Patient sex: M
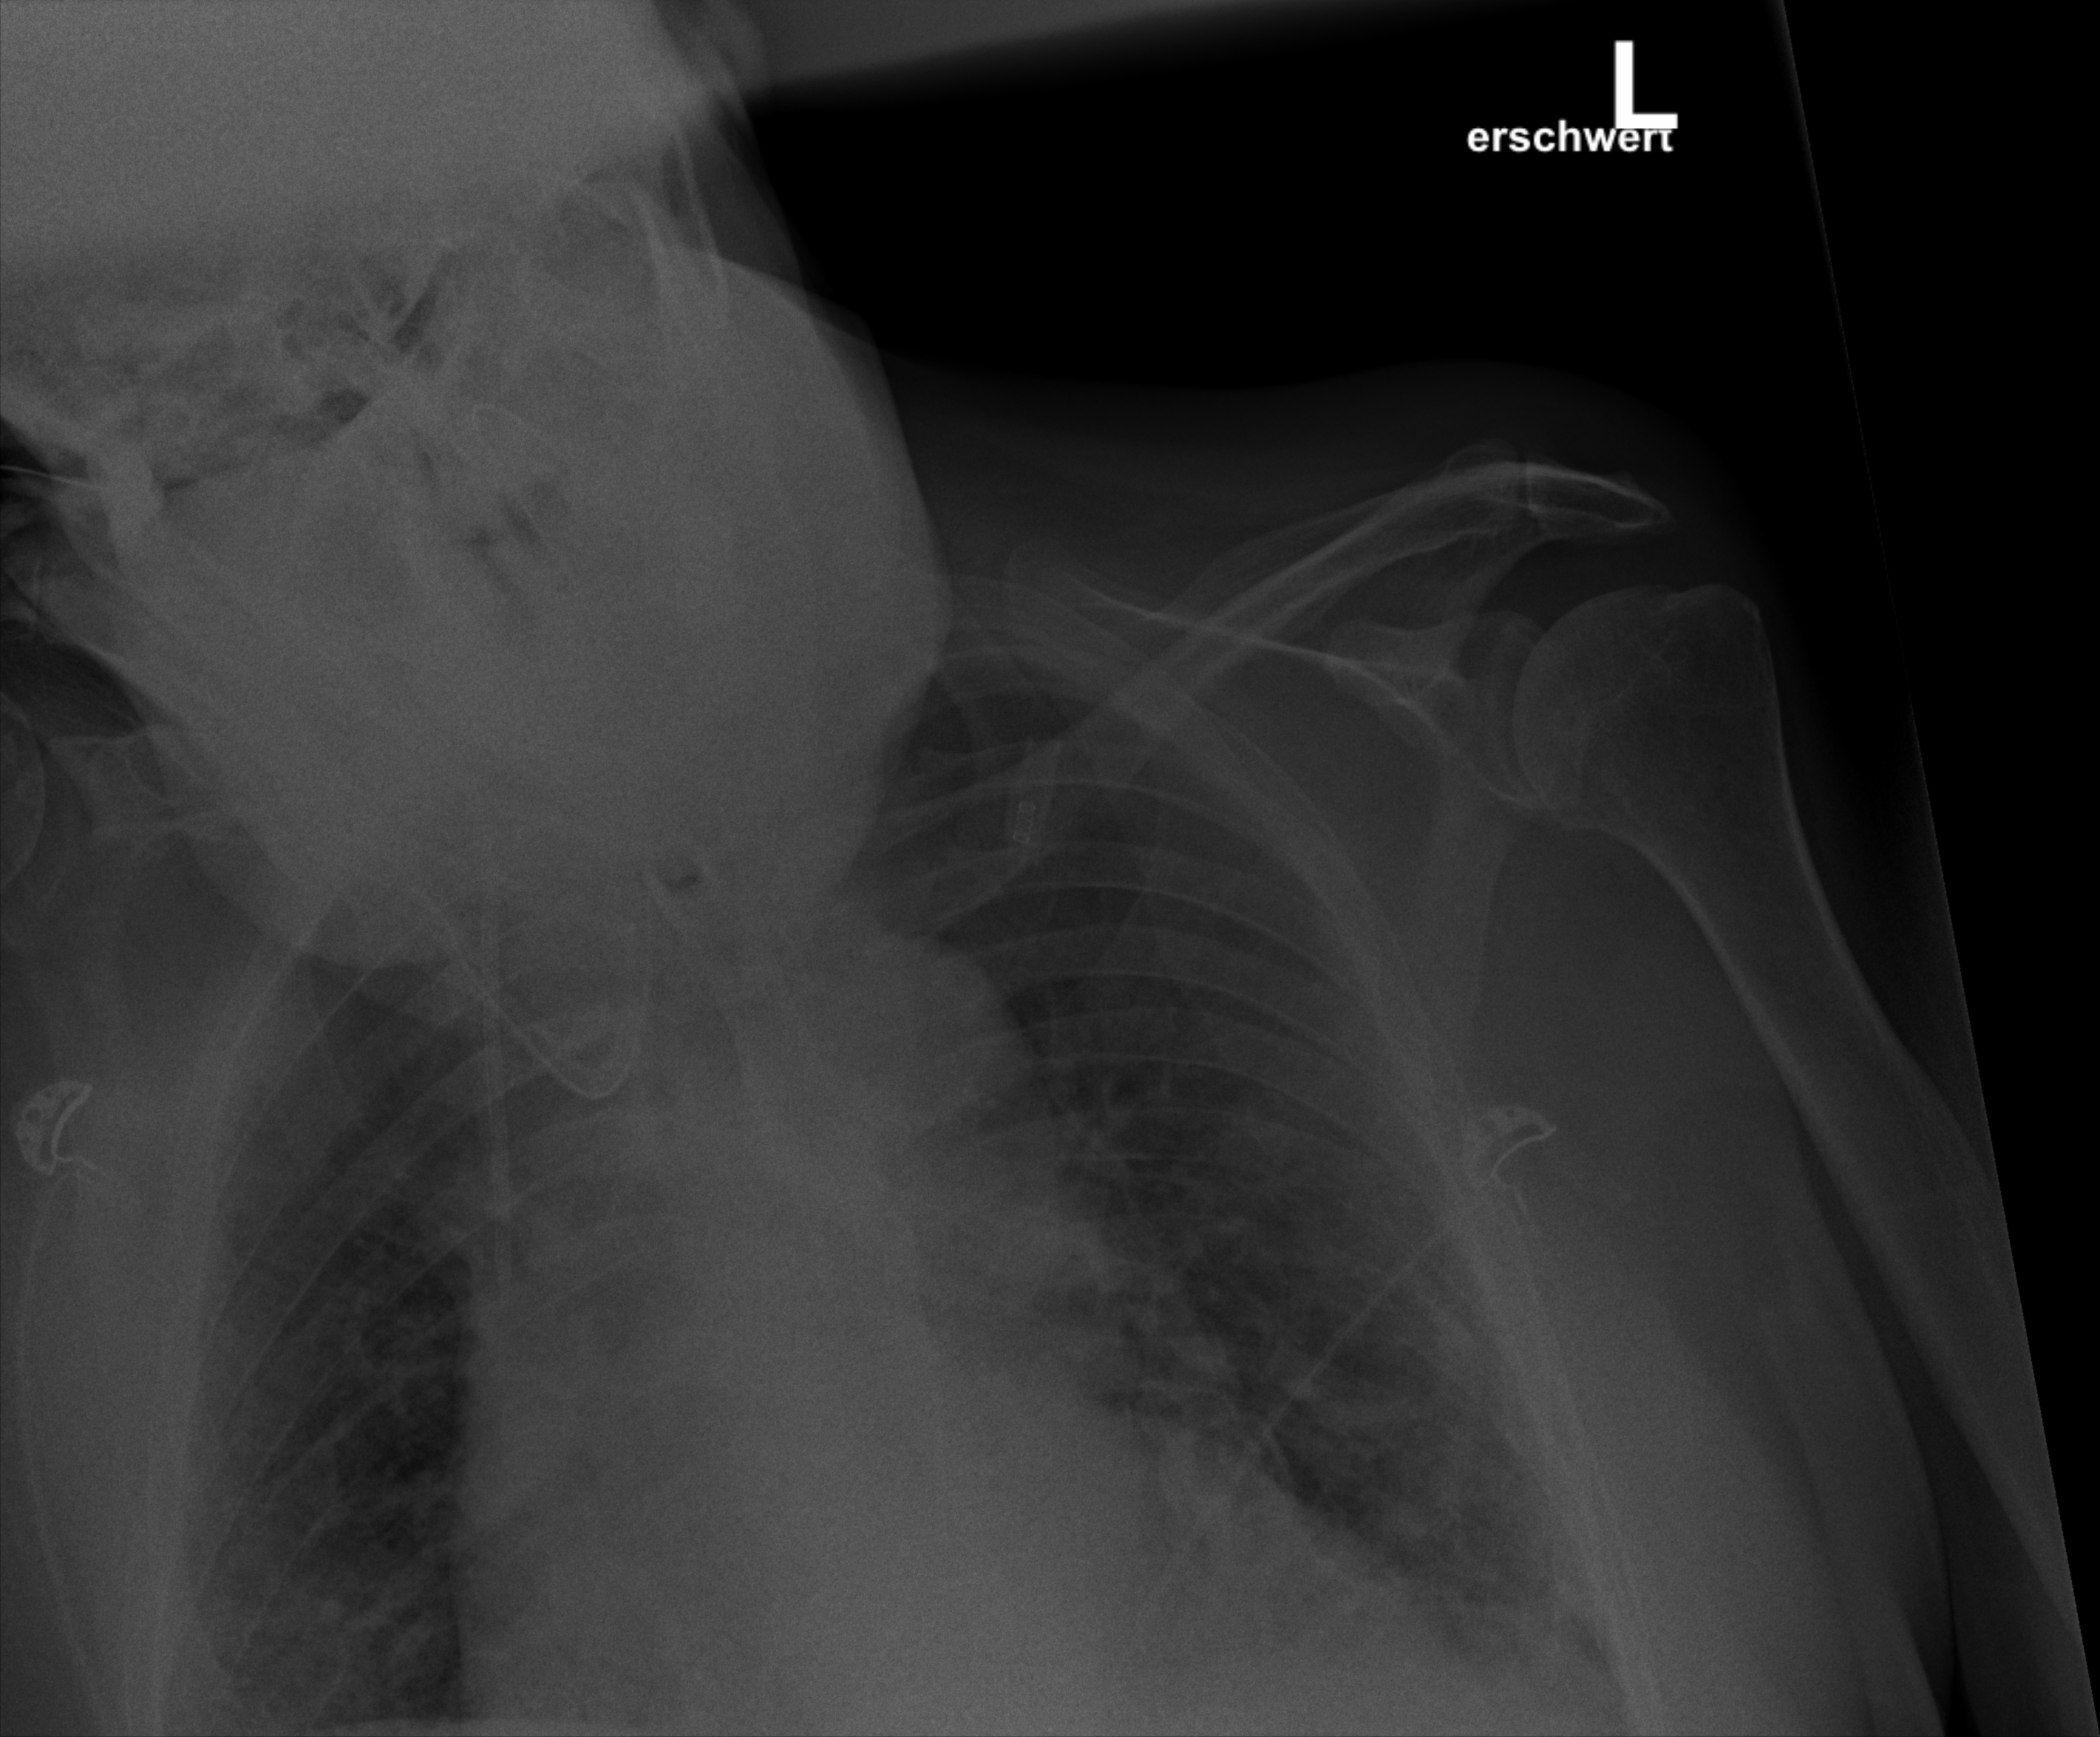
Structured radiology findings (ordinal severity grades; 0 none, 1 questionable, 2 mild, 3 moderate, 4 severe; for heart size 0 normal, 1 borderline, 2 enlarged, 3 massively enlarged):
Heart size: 3
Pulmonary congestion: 2
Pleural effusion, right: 2
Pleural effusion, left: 2
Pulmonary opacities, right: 3
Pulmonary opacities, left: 3
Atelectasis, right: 2
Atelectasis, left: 2